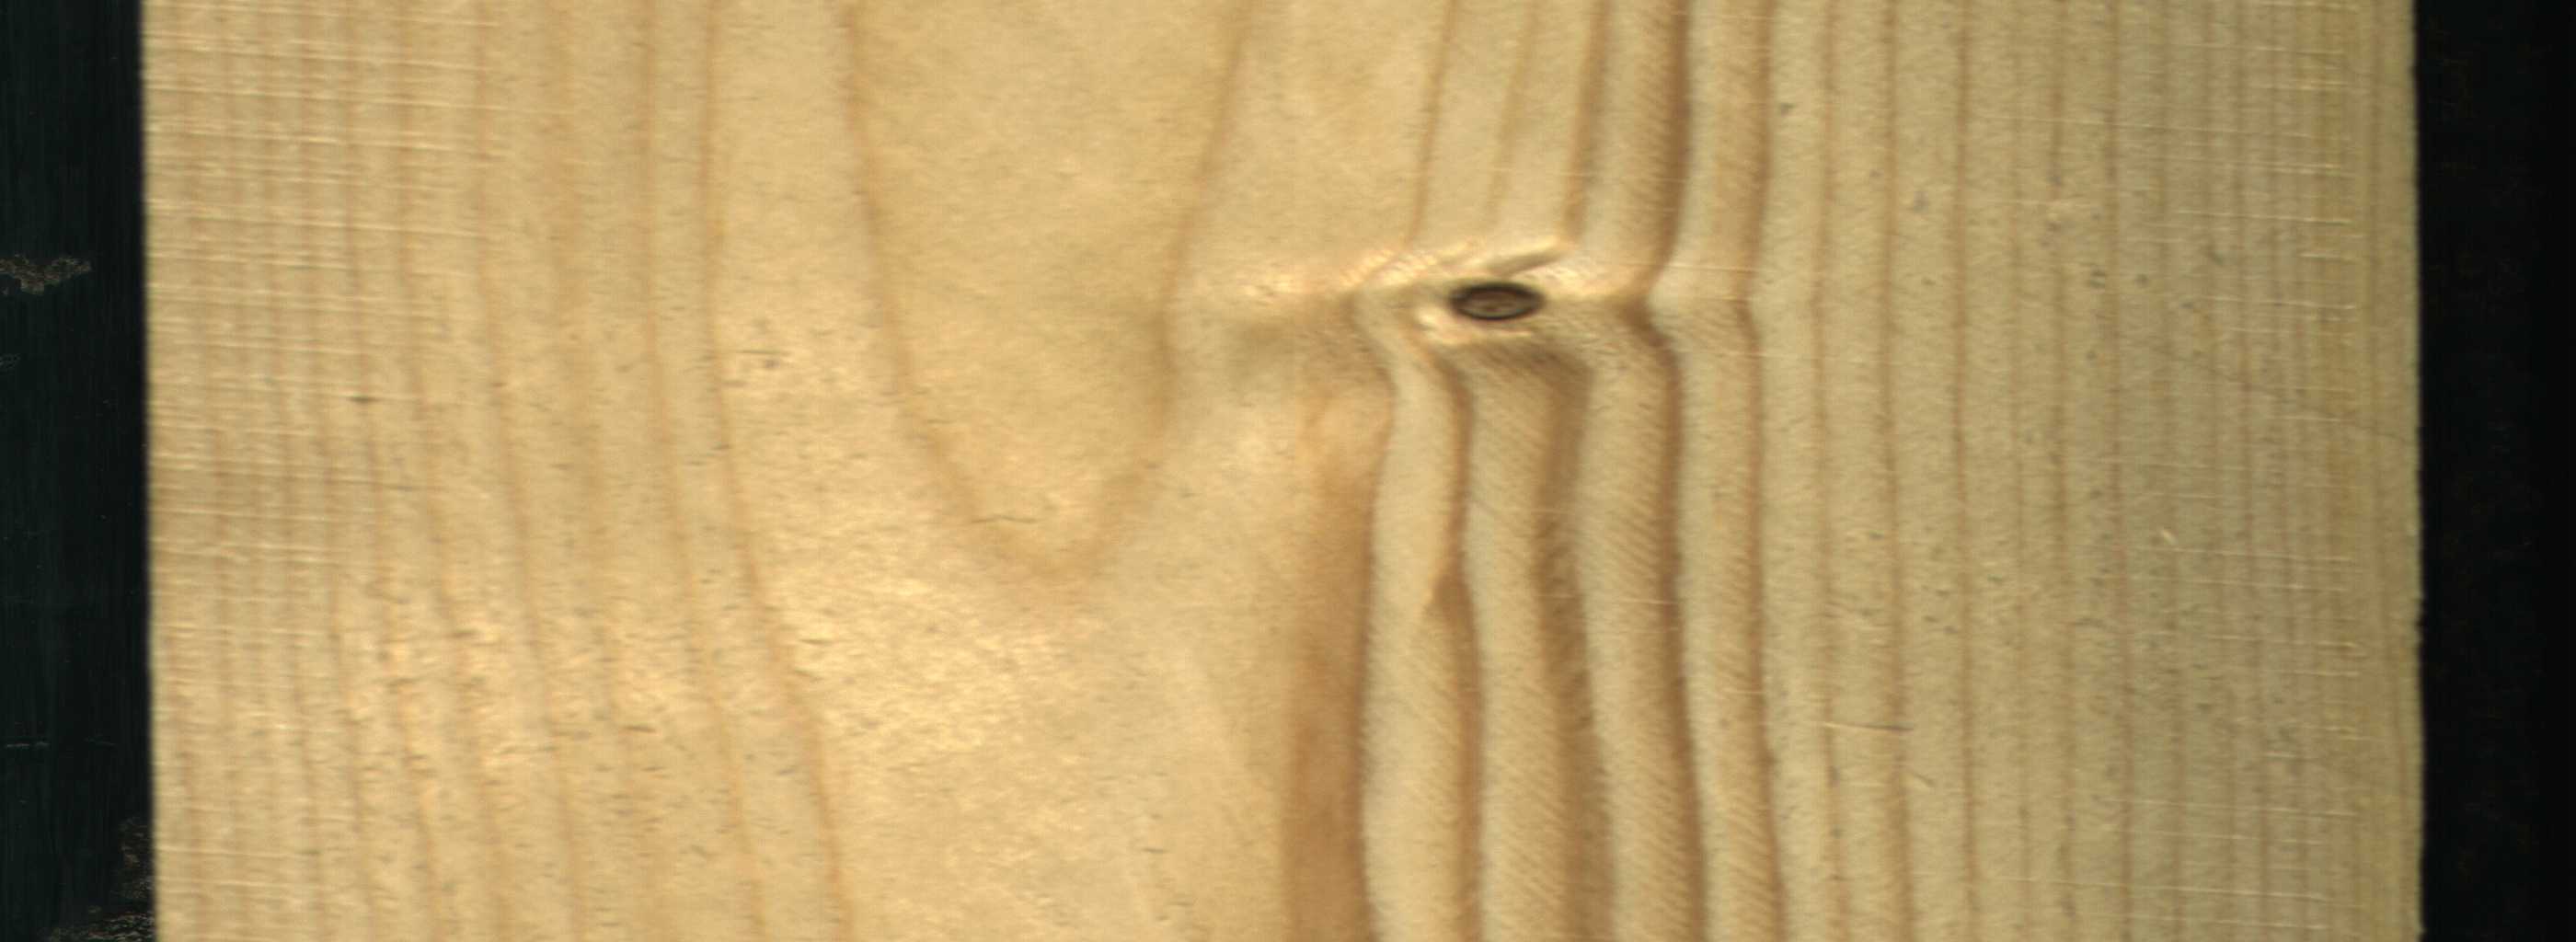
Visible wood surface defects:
Dead_Knot